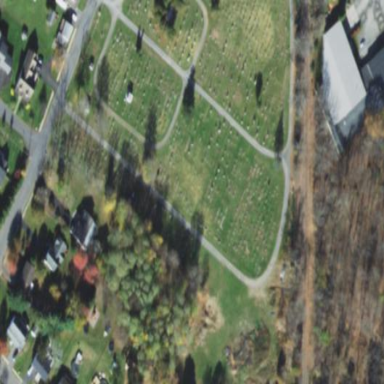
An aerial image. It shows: Cemetery.